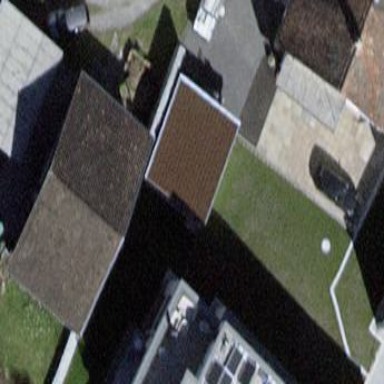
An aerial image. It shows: Garage building.